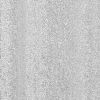
Atmospheric dust classification: dusty